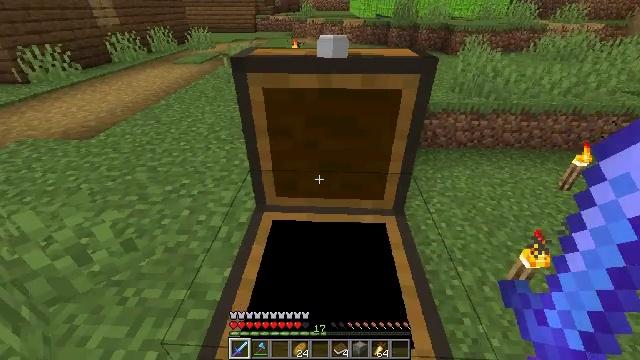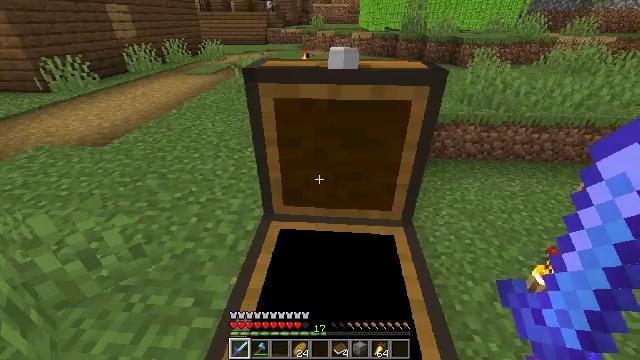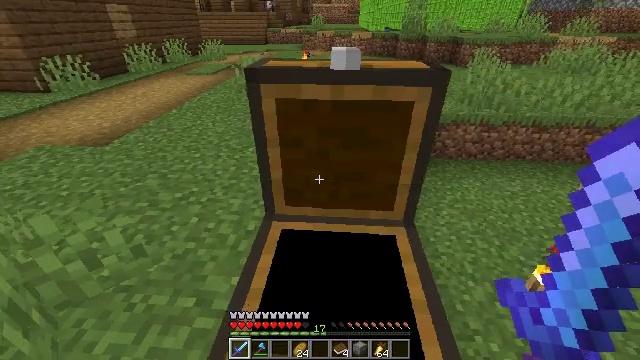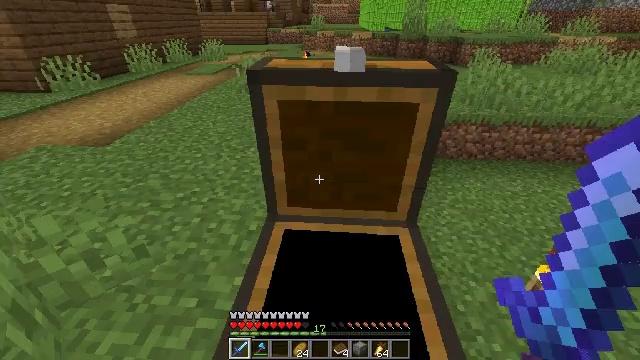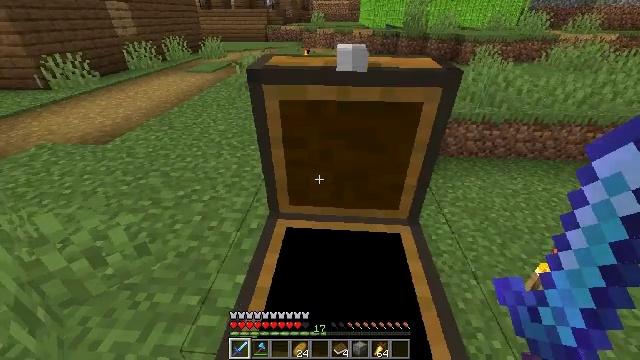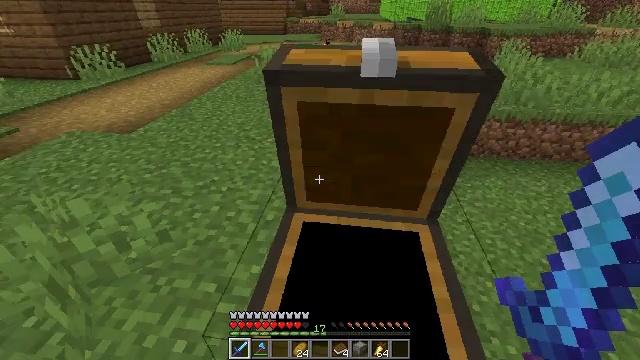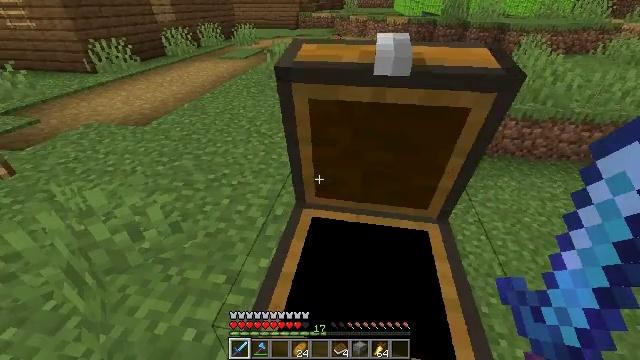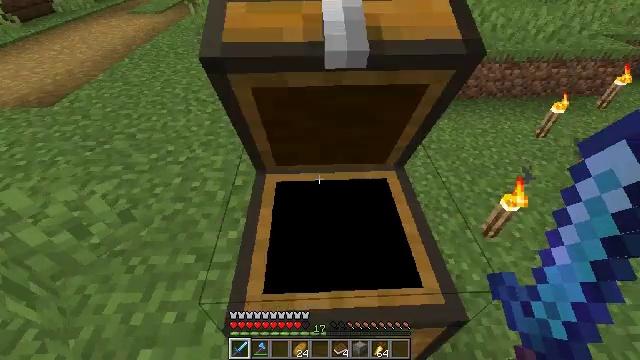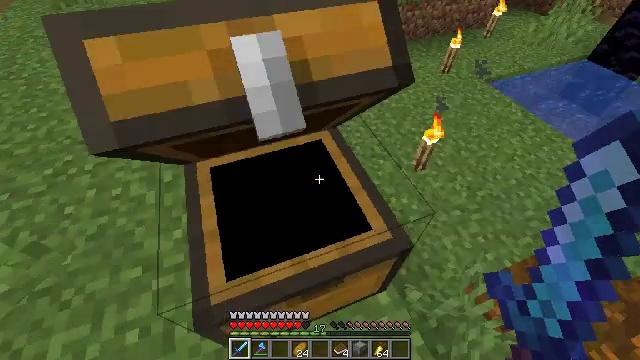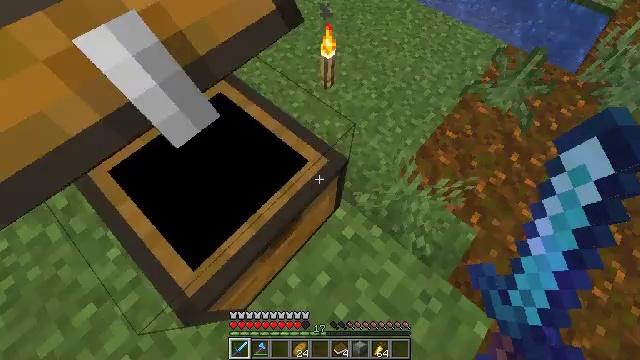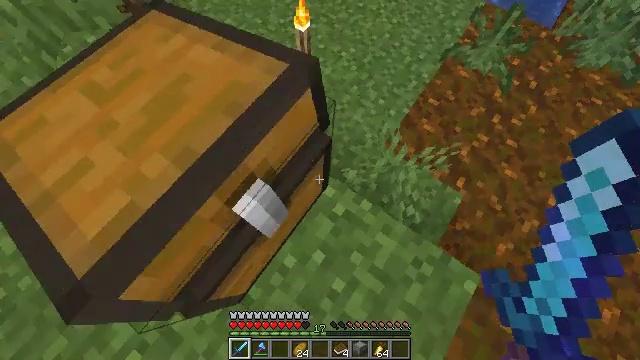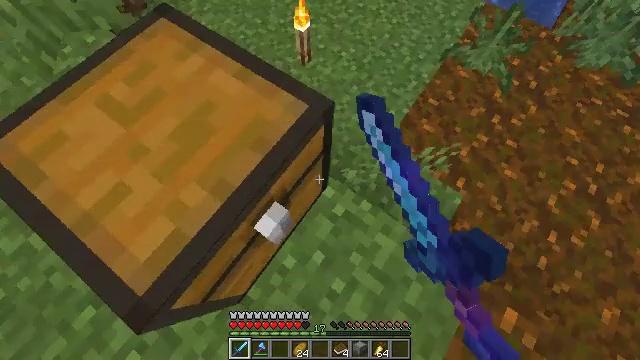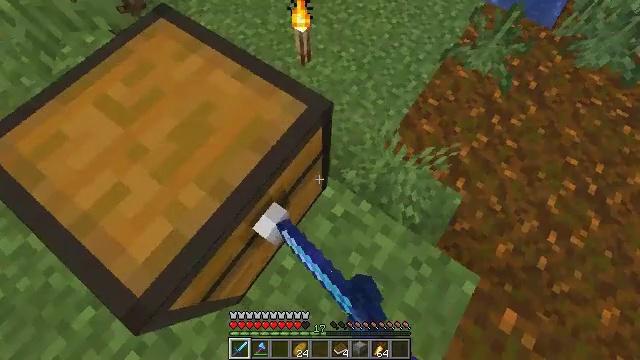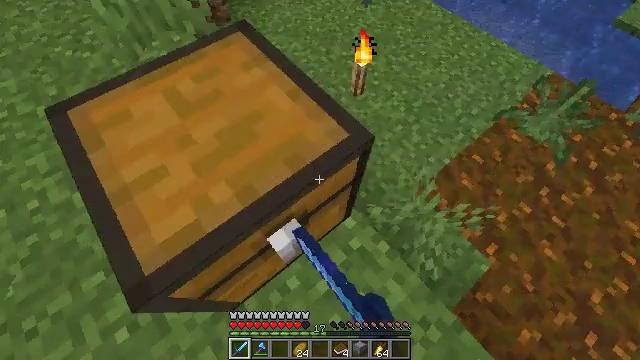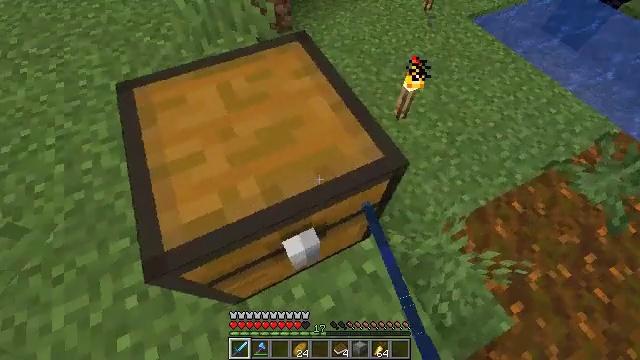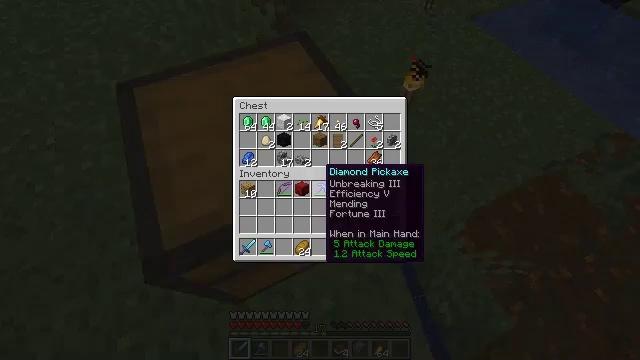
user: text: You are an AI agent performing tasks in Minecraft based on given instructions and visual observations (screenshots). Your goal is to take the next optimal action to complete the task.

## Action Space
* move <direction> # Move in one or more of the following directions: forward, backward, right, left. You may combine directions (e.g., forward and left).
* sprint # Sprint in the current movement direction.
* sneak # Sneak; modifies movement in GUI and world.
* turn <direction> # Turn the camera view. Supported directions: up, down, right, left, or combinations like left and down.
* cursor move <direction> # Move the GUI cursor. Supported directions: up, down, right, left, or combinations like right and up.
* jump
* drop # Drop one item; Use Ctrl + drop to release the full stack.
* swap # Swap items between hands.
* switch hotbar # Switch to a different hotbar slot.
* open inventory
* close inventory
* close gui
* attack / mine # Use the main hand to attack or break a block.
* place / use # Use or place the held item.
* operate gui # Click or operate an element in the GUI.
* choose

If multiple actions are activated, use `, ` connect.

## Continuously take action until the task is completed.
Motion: motion action
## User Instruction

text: Use gold ingots to create a golden helmet.
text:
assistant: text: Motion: move forward, turn left and up
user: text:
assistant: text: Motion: move forward, sprint
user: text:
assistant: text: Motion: move forward, sprint
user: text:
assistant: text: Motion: move forward, sprint
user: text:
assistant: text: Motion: move forward, sprint, turn left and down
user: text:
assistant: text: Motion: move forward, sprint, turn left
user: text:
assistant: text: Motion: move forward, sprint, turn right and down
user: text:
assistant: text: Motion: move forward, turn right and down
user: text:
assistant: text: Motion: turn right and down
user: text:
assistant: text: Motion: turn right and down, use / place
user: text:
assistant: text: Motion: use / place
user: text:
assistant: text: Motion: use / place
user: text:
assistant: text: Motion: turn left and up, use / place
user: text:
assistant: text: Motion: turn left and up
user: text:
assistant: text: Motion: no_op
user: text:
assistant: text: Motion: no_op
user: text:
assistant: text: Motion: cursor move left
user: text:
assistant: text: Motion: cursor move left and up
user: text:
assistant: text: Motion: cursor move up
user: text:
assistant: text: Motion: sneak, cursor move up
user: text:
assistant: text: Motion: sneak
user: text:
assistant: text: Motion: sneak
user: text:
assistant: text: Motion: sneak
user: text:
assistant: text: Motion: sneak
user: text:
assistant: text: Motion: sneak
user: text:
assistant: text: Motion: sneak
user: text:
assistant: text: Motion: sneak, operate gui
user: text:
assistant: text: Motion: sneak, operate gui
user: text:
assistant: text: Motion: sneak, cursor move left, operate gui
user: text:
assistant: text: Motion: sneak